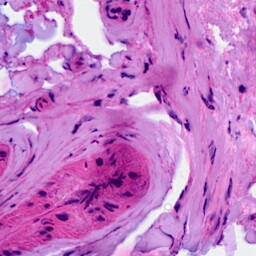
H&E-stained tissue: Breast